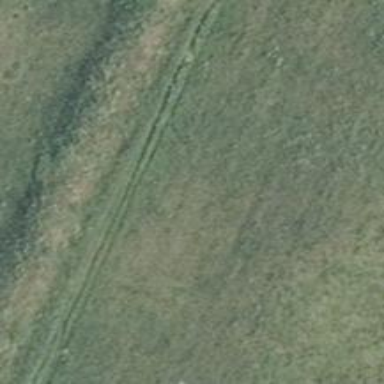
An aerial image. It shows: Path.